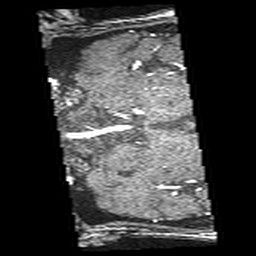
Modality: angio
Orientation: coronal
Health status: ill
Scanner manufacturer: siemens
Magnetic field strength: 3 T
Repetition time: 0.022 s
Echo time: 0.00401 s